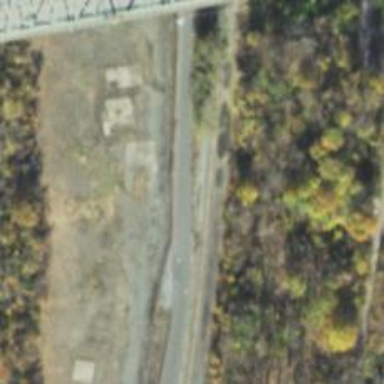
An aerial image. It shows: Disused railway.